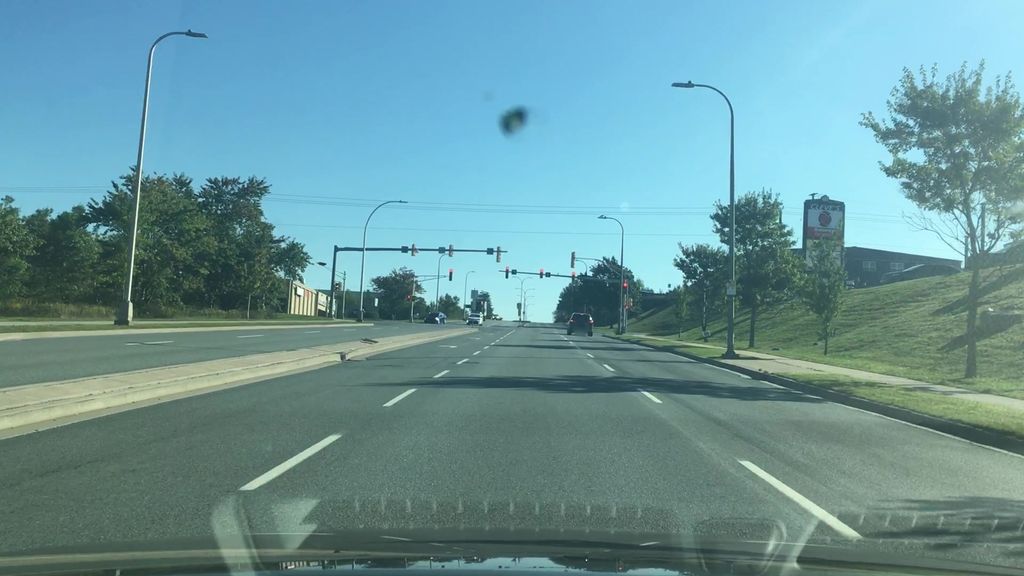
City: halifax